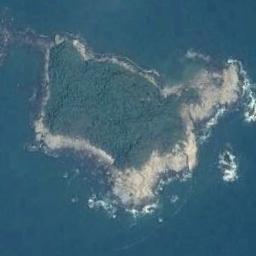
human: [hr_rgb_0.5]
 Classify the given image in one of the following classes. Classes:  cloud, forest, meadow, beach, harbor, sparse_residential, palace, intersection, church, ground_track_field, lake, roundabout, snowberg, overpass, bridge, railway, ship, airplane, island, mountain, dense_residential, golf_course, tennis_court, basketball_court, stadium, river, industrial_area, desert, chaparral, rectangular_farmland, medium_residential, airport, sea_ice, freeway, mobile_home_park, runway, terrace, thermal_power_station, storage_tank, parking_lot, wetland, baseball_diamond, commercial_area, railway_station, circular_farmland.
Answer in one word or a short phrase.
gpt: island